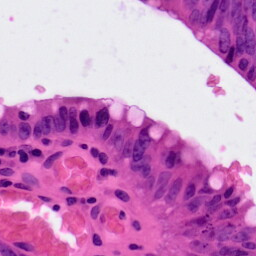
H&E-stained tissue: Colon